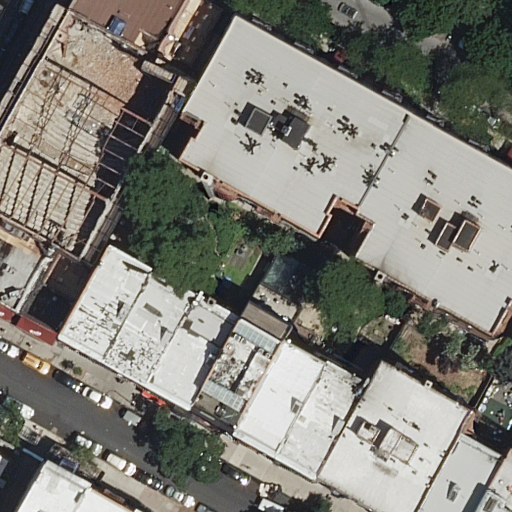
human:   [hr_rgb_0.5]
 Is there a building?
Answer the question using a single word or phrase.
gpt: yes

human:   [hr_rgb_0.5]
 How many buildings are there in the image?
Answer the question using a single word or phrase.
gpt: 19

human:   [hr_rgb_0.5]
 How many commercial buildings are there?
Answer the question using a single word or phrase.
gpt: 0

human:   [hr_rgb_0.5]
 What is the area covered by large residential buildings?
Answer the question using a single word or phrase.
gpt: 3151m2

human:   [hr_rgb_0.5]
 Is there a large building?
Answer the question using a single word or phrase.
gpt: yes

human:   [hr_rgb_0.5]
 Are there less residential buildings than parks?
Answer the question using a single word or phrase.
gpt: no

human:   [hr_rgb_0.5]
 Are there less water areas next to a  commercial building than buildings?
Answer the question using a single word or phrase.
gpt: yes

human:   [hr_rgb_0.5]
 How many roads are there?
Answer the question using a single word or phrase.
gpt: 3

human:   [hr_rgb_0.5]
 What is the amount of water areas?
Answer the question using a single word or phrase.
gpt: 0

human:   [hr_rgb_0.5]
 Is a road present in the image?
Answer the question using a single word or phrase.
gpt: yes

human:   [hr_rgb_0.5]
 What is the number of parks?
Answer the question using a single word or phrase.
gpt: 1

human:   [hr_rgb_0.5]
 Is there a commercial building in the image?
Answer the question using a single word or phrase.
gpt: no

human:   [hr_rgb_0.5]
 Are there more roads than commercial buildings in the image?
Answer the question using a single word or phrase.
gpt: yes

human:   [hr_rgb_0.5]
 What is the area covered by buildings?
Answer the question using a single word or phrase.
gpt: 5784m2

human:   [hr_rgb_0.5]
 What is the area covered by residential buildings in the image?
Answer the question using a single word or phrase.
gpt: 5784m2

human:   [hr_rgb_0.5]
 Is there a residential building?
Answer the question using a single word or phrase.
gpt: yes

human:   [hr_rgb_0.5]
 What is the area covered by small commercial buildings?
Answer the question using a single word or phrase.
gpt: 0m2

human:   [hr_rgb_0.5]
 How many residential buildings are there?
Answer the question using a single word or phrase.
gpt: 19

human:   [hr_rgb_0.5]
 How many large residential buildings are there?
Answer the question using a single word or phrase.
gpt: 3

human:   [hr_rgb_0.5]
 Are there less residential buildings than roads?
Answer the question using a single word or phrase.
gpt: no

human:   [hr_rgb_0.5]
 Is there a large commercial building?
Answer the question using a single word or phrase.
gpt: no

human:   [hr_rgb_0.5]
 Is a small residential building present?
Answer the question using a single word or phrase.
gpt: yes

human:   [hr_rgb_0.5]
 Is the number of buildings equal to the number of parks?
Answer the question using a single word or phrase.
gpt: no

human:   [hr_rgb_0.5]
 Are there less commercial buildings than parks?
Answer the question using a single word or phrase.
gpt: yes

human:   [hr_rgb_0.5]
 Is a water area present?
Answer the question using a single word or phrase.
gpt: no

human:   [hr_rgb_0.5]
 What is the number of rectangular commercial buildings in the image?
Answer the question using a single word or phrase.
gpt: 0

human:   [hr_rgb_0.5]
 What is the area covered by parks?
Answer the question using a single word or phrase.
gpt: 5241m2

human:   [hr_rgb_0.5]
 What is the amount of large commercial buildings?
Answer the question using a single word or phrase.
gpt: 0

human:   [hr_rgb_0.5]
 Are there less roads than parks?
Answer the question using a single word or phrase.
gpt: no

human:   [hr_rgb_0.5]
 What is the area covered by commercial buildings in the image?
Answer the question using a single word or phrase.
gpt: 0m2

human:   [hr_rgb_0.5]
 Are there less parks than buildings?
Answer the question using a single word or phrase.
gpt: yes

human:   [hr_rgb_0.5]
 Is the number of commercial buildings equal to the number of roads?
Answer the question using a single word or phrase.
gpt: no

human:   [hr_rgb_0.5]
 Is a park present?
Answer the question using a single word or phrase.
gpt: yes

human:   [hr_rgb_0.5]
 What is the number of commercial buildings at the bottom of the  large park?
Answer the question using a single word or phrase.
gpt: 0

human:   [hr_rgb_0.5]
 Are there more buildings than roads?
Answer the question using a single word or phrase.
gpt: yes

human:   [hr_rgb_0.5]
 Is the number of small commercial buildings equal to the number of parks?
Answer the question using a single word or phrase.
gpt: no

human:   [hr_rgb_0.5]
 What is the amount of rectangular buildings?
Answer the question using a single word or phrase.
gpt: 15

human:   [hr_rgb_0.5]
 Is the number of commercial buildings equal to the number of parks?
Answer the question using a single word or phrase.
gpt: no

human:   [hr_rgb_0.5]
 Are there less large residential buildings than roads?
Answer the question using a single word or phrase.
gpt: no

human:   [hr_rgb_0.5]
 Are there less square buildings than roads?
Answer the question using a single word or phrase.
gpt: yes

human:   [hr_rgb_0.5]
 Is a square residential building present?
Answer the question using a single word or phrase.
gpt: no

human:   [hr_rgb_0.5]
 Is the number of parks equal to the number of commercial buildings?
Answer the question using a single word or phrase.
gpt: no

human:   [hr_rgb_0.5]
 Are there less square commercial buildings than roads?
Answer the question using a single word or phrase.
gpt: yes

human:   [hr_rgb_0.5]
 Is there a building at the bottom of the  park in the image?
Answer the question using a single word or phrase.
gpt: yes

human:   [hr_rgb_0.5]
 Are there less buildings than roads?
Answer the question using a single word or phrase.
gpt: no

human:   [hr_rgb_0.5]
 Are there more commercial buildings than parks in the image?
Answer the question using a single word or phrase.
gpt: no

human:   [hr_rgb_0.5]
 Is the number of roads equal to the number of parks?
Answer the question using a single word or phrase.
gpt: no

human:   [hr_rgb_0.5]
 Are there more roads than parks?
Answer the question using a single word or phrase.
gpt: yes

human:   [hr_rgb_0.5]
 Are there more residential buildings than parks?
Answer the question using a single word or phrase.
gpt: yes

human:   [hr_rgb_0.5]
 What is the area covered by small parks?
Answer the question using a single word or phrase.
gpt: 0m2

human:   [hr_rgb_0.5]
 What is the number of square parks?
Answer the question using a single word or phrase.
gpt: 0

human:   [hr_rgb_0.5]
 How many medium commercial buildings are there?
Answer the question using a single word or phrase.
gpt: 0

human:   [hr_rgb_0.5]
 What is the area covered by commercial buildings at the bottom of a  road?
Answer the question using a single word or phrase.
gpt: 0m2

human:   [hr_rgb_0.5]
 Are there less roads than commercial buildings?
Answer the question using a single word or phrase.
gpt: no

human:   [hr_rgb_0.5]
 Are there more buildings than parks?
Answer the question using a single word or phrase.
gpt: yes

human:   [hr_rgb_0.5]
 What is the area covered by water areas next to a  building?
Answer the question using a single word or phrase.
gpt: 0m2

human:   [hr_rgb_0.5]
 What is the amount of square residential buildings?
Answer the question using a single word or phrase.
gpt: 0

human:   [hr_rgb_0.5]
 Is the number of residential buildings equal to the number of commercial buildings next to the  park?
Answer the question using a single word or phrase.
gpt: no

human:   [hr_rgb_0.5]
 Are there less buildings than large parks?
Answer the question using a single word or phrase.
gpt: no

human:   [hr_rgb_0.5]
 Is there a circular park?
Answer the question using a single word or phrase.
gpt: no

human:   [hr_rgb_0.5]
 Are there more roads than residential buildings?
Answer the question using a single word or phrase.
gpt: no

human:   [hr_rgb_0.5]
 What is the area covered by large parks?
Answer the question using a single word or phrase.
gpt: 5241m2

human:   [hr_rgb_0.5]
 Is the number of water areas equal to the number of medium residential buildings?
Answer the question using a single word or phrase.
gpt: no

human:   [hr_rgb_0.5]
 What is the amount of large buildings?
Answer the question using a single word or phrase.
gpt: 3